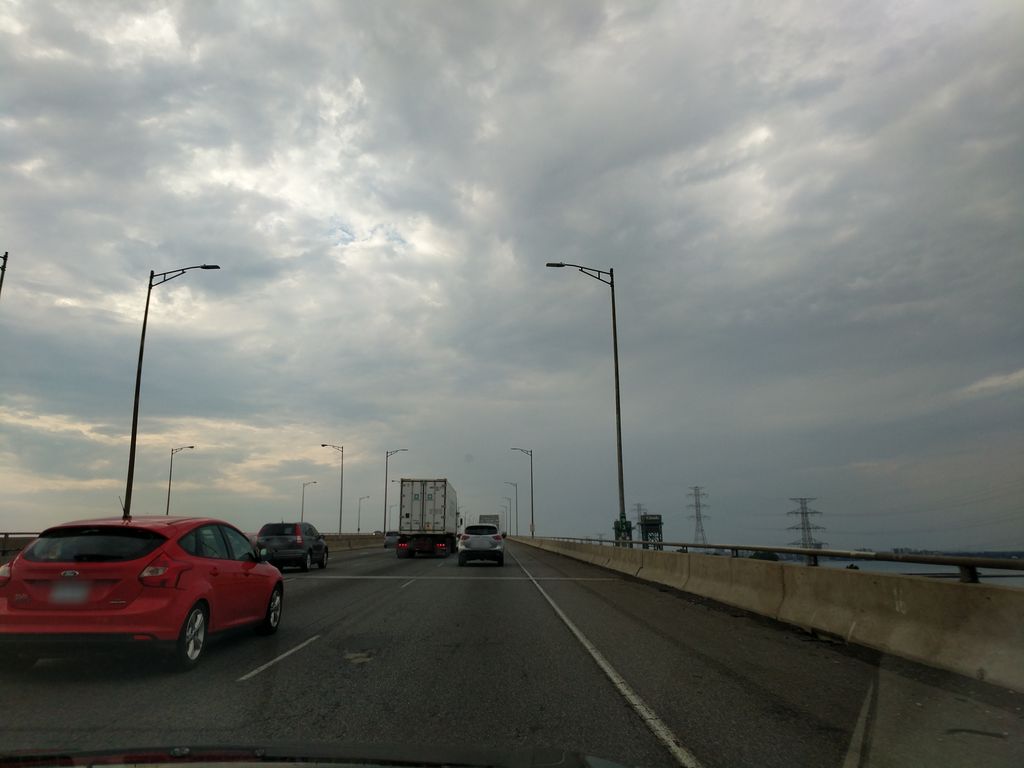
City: hamilton